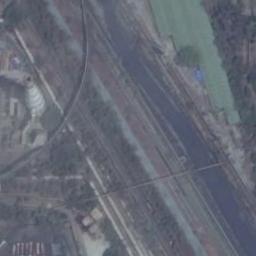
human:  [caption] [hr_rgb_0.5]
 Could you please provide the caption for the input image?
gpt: There are about 10 thermal power stations here, and the roofs of the surrounding buildings are black .

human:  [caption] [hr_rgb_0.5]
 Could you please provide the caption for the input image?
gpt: In the thermal power plant there are plants and machinery, pipelines, and a chimney .

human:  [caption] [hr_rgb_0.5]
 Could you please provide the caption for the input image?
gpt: The thermal power station is on the grass next to some trees .

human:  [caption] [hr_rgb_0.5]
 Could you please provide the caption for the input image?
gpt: Many buildings of different shapes are next to the thermal power station .

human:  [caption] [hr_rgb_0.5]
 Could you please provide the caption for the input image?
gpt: There are some green meadows on the thermal power station .